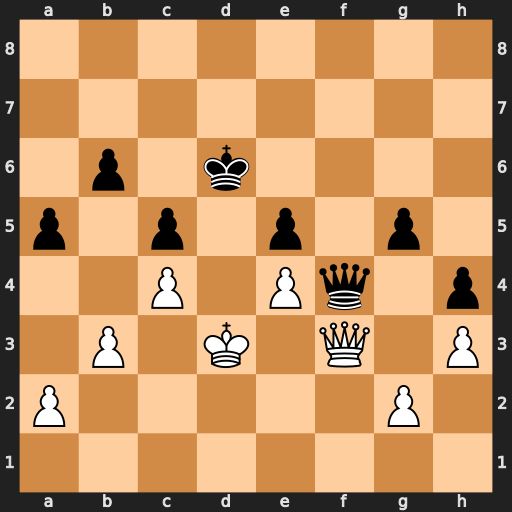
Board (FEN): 8/8/1p1k4/p1p1p1p1/2P1Pq1p/1P1K1Q1P/P5P1/8
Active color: w
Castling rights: -
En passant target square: -
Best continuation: Qxf4 exf4 Ke2 a4 Kf3 Ke5 Kg4 a3 Kxg5 Kxe4 Kxh4 Kf5 Kh5